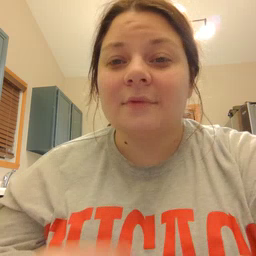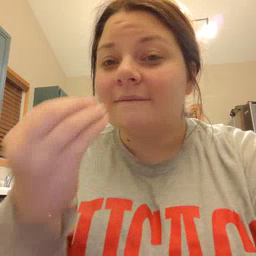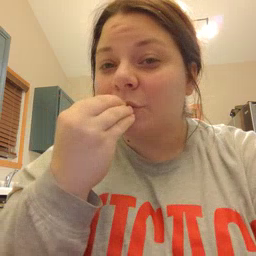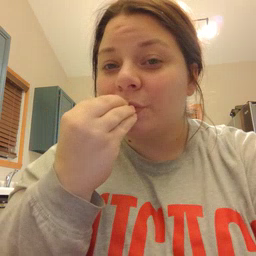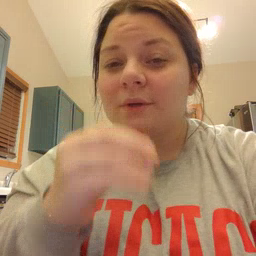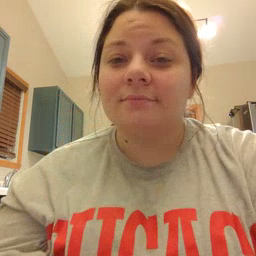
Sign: food